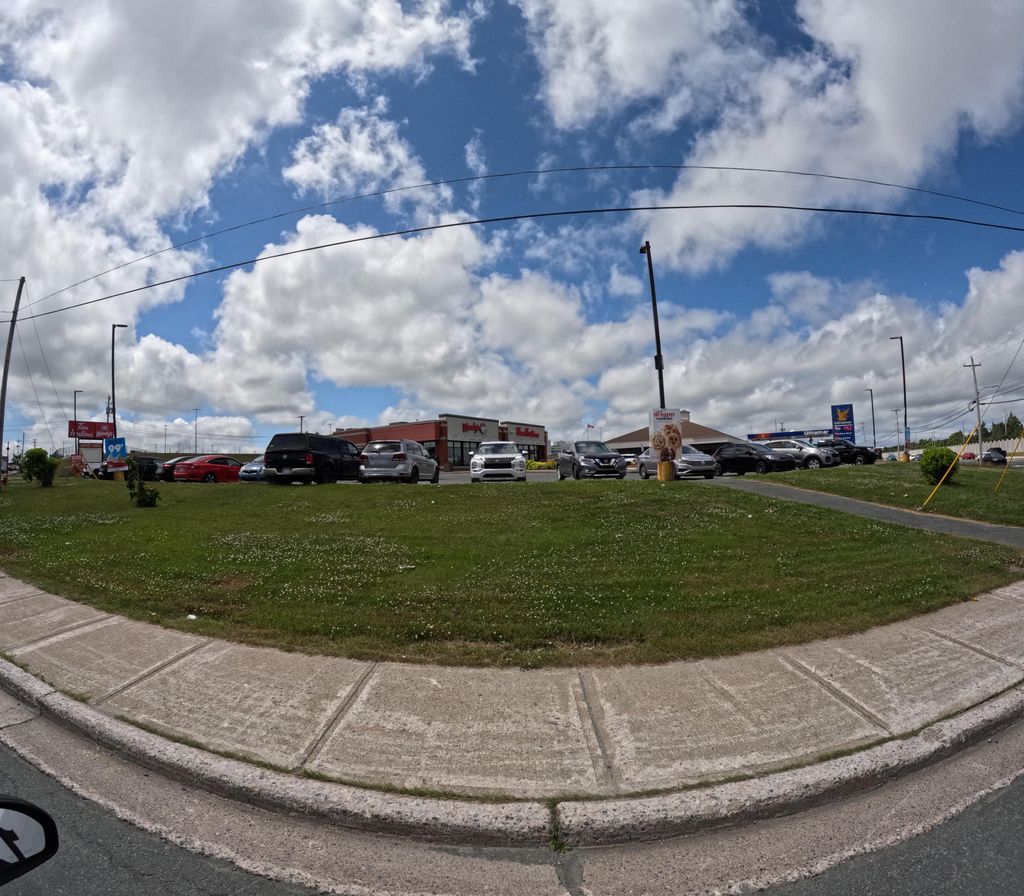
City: st_johns